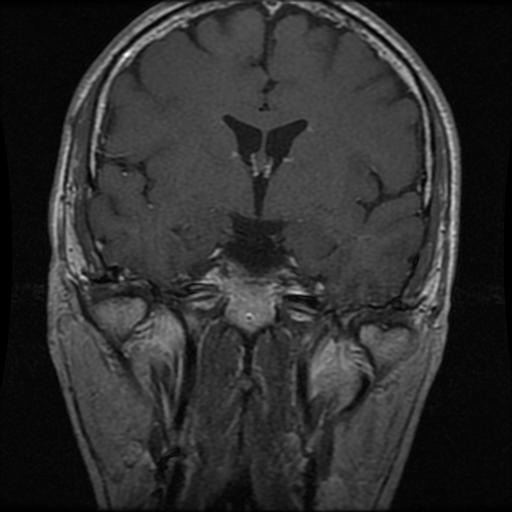
Label: pituitary